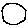
Label: hexagon